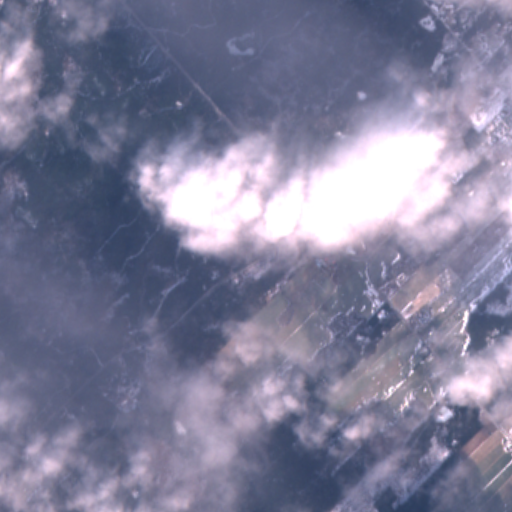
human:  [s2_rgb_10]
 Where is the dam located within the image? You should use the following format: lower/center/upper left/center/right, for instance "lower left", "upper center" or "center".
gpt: The dam is located in the upper center of the image.
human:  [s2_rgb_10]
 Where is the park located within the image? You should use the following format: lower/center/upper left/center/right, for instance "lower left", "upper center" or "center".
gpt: The park is located in the upper right of the image.
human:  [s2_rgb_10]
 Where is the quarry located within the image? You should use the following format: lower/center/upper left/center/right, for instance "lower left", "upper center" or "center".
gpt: The quarry is located in the lower left of the image.
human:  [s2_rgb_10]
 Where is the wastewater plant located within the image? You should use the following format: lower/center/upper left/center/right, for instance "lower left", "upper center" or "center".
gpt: The wastewater plant is located in the upper right of the image.
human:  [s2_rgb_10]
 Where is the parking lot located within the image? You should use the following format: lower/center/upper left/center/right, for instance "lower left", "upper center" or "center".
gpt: There is no parking lot in the image.